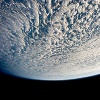
Label: cloud